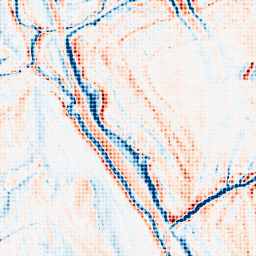
Category: classical
Decomposition family: gaussian_anisotropic
Decomposition parameters: sigma_x: 5
sigma_y: 2
Upsampling method: sinc_blackman
Upsampling parameters: scale: 8
kernel_size: 8
Upsampling scale: 8